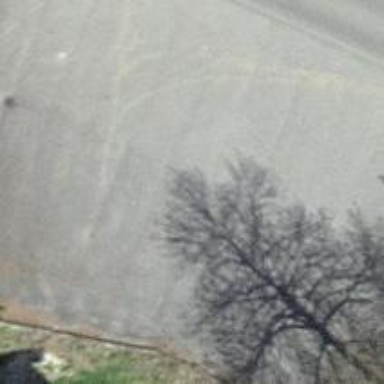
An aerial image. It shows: Parking area with surface.